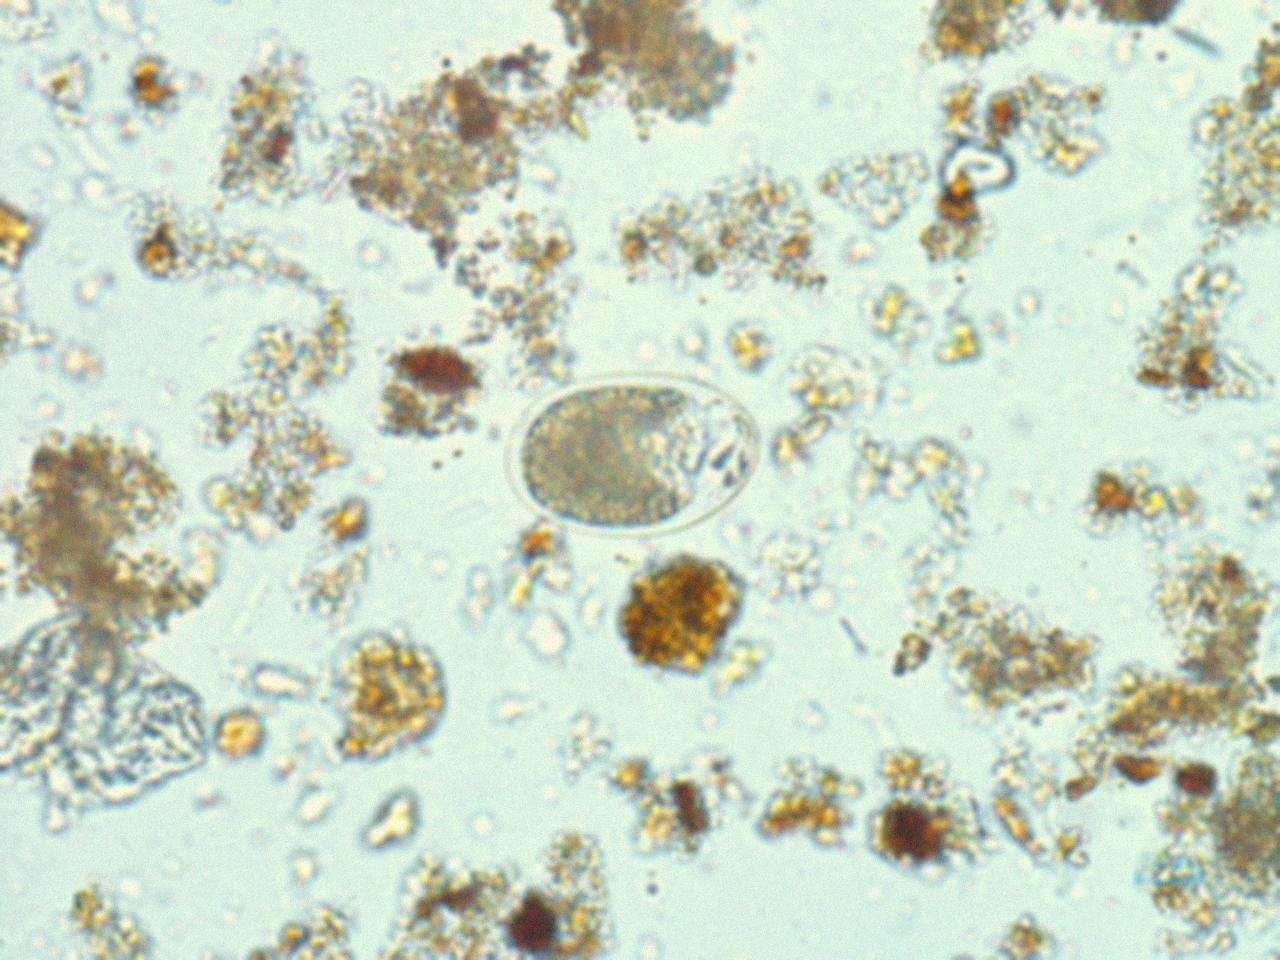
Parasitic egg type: Hookworm egg